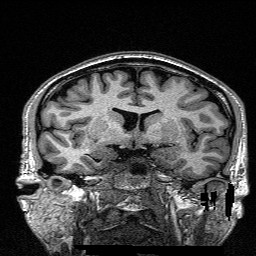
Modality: T1w
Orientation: sagittal
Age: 21
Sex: male